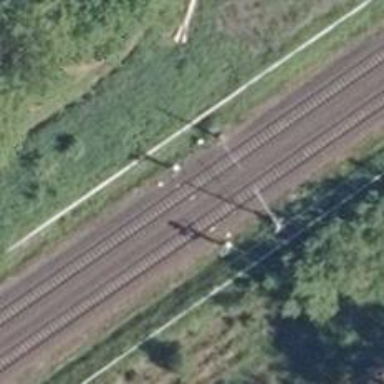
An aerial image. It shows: Railway signal.